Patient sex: F
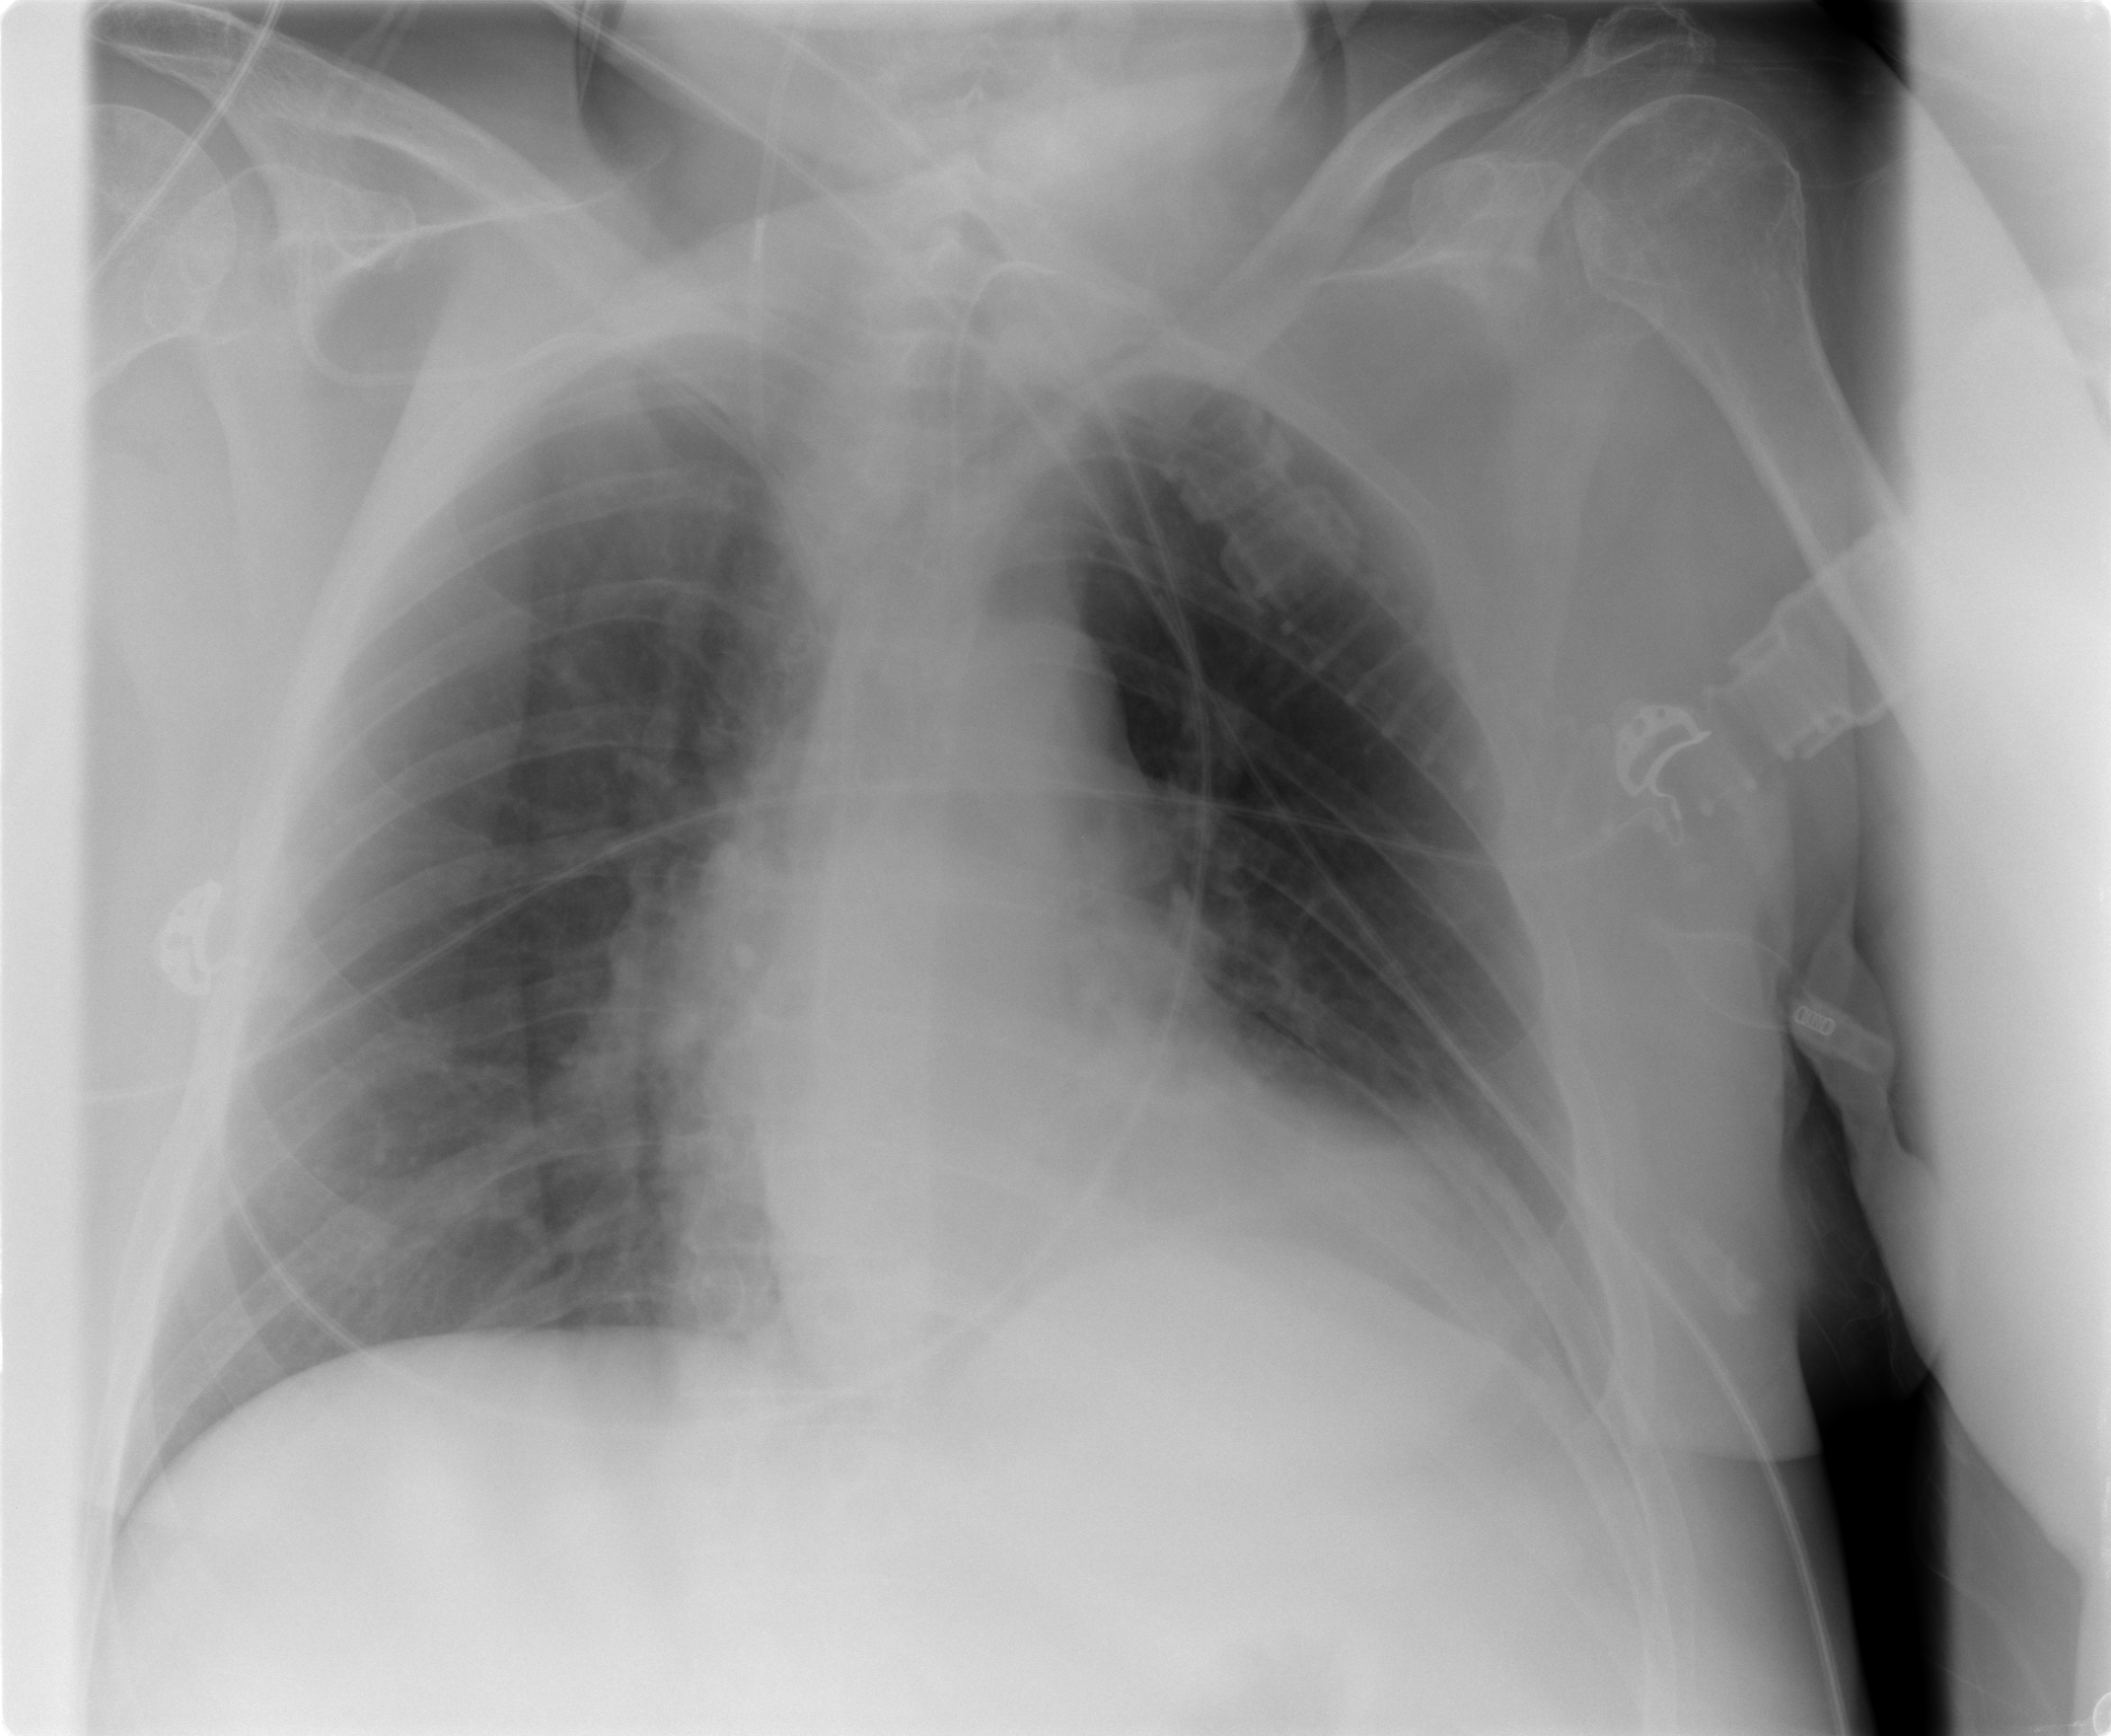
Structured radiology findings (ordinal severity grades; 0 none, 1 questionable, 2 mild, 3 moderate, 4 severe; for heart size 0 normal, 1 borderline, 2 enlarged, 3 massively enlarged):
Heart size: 1
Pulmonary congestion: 0
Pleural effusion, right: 0
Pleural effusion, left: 0
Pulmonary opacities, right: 0
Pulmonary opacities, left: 0
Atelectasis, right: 0
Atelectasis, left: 1